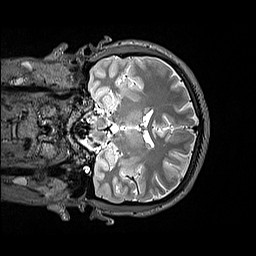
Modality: T2w
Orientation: coronal
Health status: healthy
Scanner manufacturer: siemens
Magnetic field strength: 3 T
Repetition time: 4.8 s
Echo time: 0.458 s